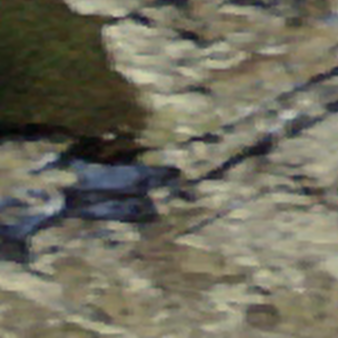
Label: other